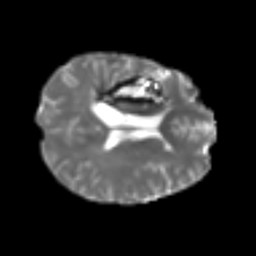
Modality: T2w
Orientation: axial
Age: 44
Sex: female
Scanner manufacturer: siemens
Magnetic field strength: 3 T
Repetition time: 4.999 s
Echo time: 0.07946 s